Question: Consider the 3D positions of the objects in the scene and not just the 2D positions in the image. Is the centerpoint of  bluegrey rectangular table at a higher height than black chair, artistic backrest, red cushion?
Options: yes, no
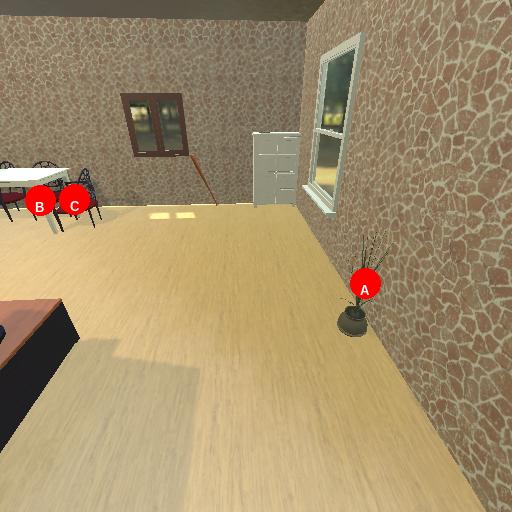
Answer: yes